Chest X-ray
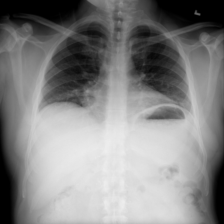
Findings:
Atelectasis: negative
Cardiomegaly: negative
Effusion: negative
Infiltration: negative
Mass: negative
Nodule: negative
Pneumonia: negative
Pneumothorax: negative
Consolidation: negative
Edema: negative
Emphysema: negative
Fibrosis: negative
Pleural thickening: negative
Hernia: negative